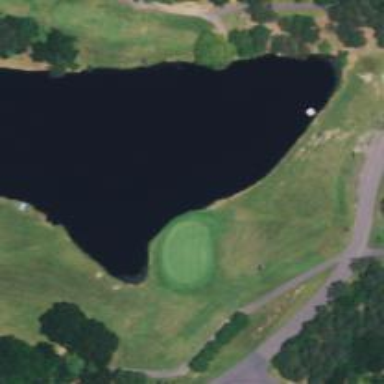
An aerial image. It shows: Golf course surrounded by greenery.